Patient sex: M
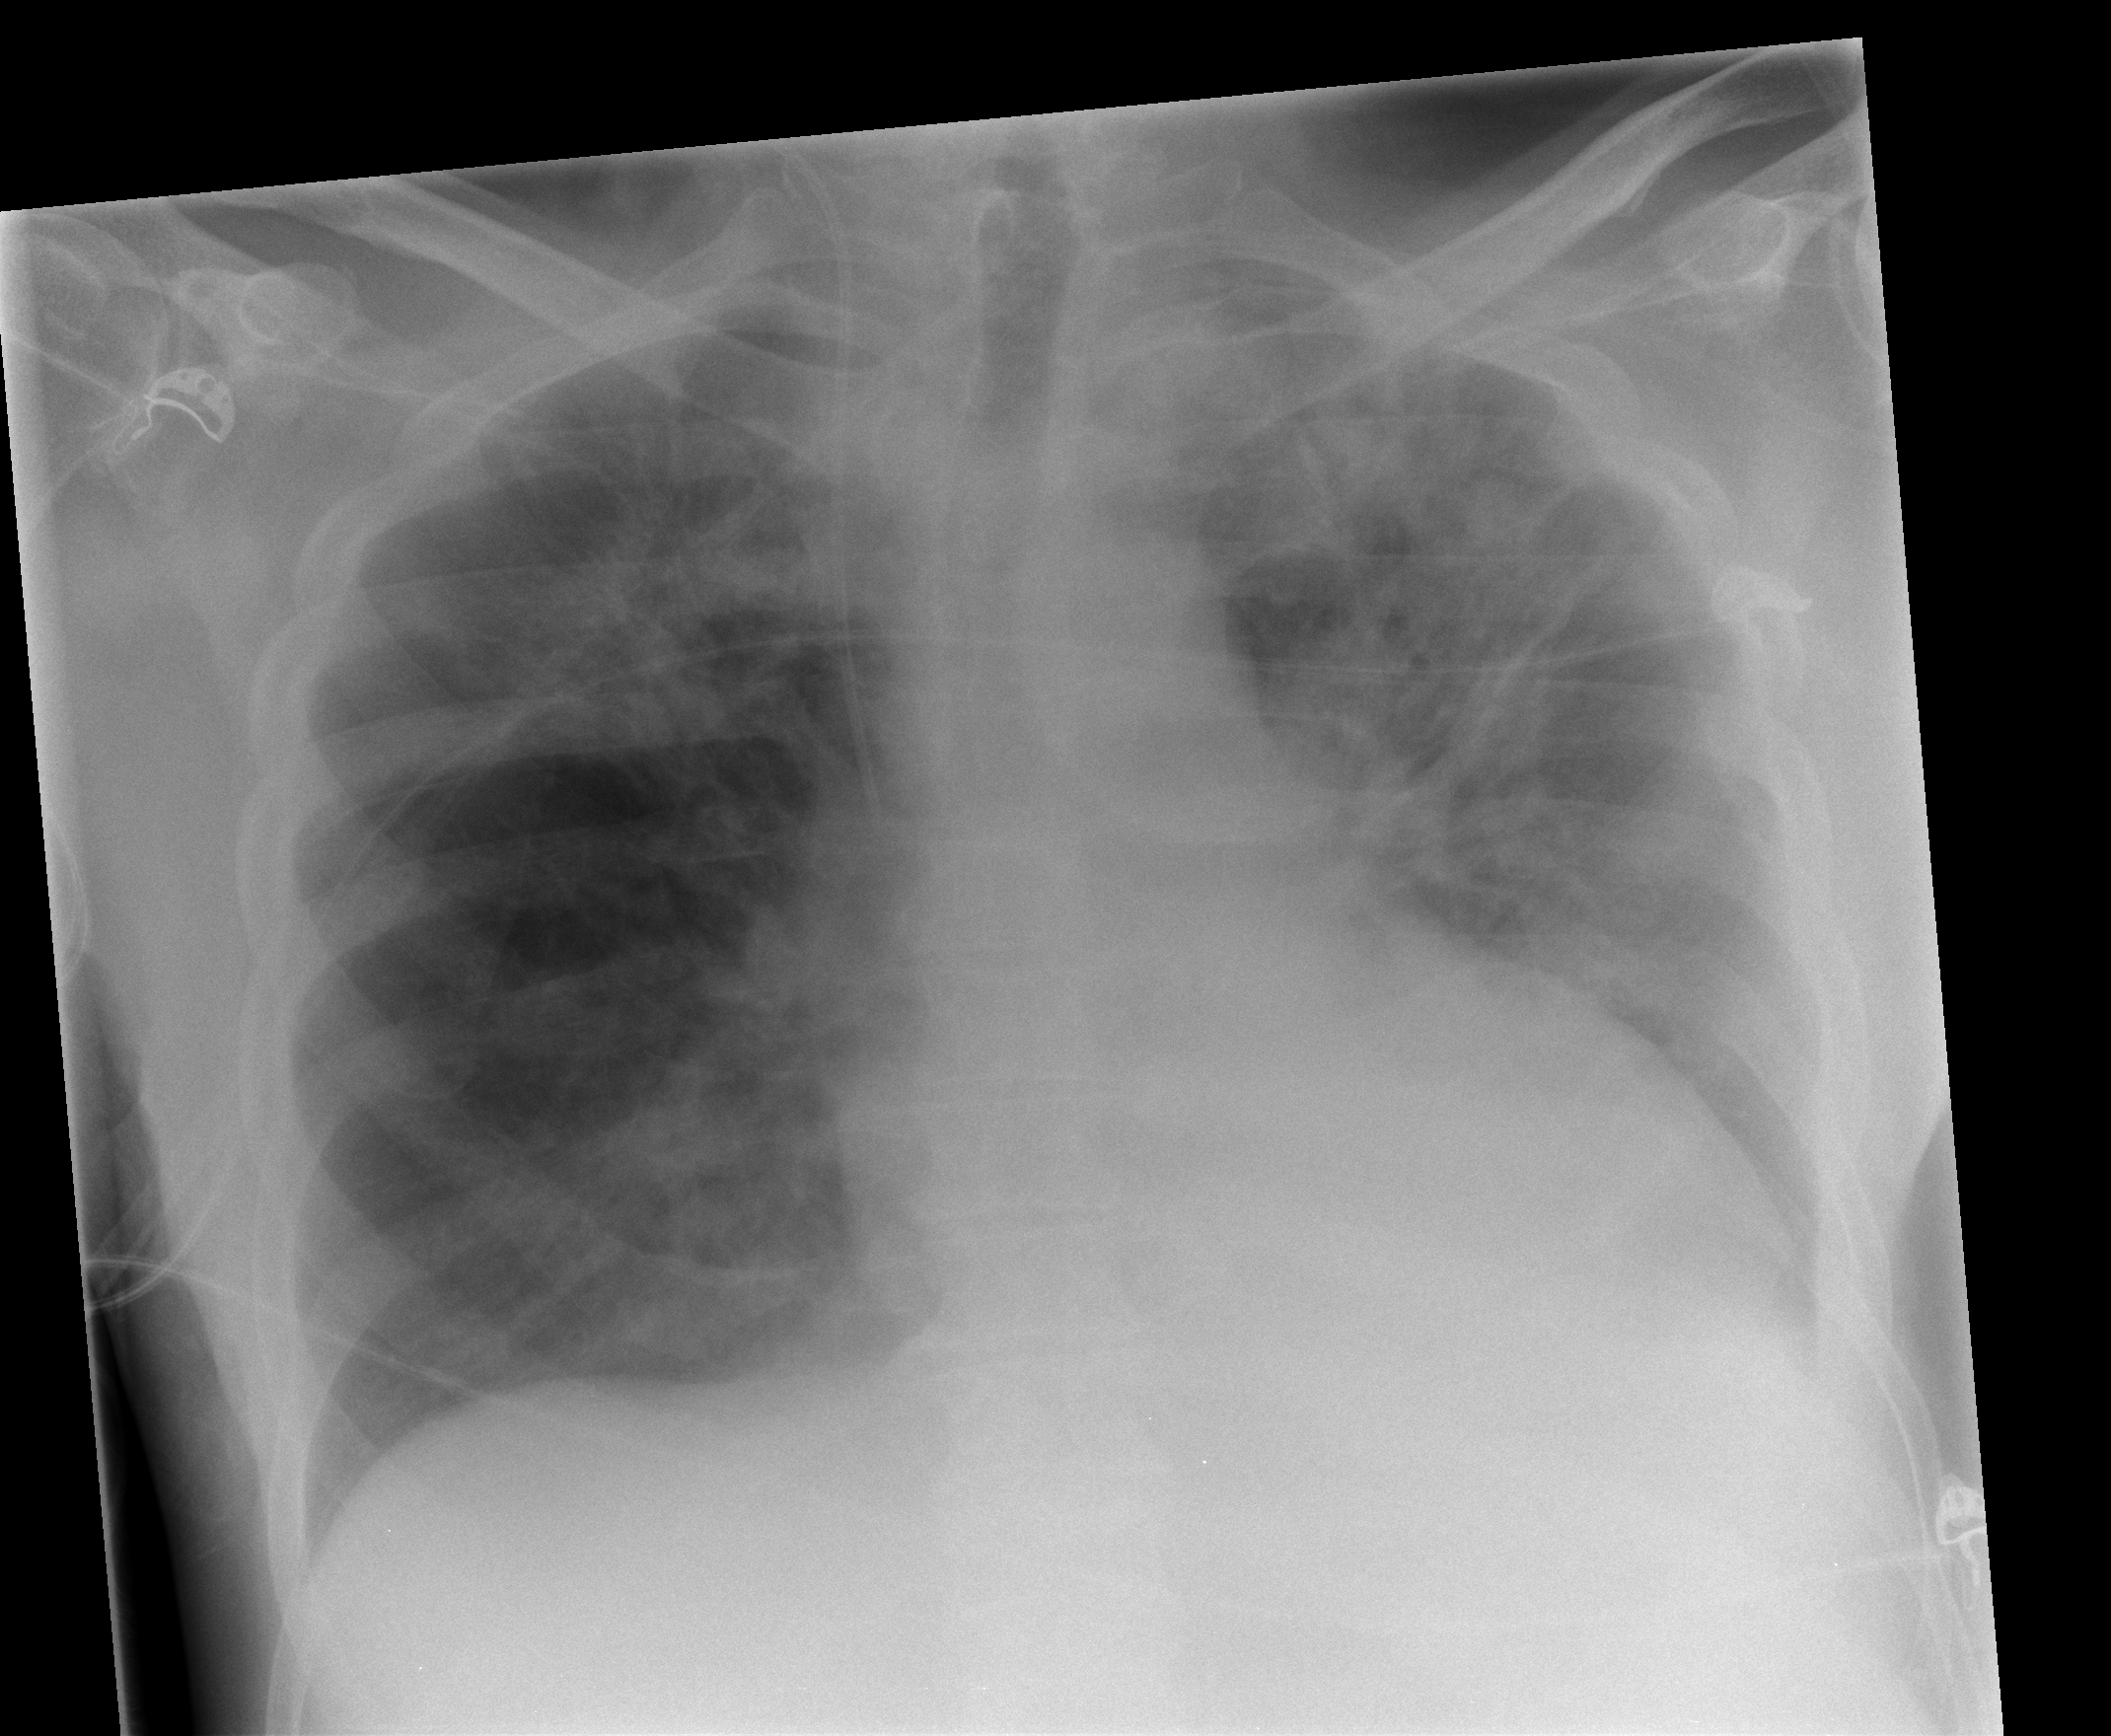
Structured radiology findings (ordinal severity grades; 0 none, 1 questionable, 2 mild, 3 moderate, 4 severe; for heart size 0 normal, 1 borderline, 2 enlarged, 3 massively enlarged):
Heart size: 2
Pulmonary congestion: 3
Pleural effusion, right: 2
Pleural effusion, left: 2
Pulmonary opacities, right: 3
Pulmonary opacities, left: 3
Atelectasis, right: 2
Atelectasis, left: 3